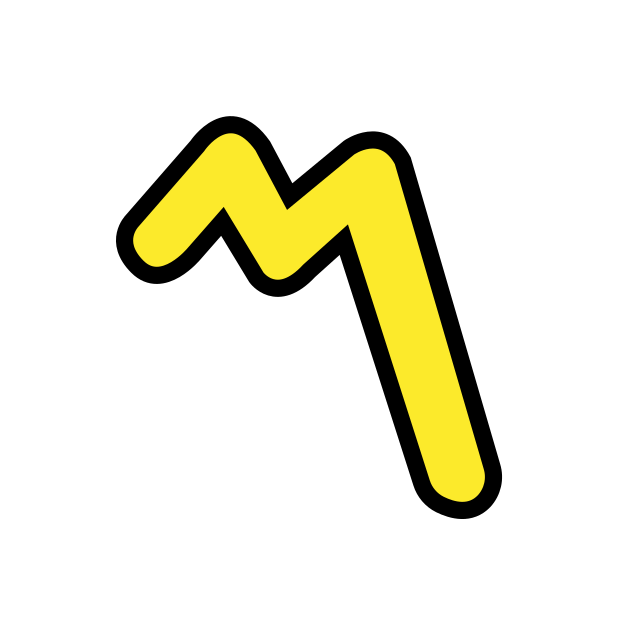
Emoji: 〽
Name: part alternation mark
Unicode: 0x303d